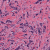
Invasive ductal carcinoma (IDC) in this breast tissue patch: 1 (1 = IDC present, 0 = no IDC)